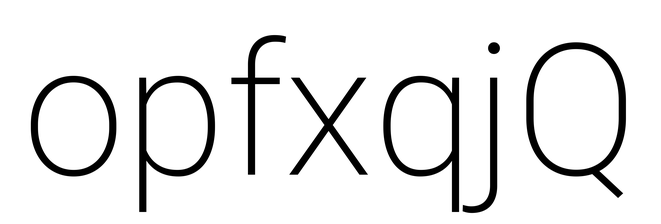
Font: Roboto_ExtraLight